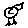
Label: bird